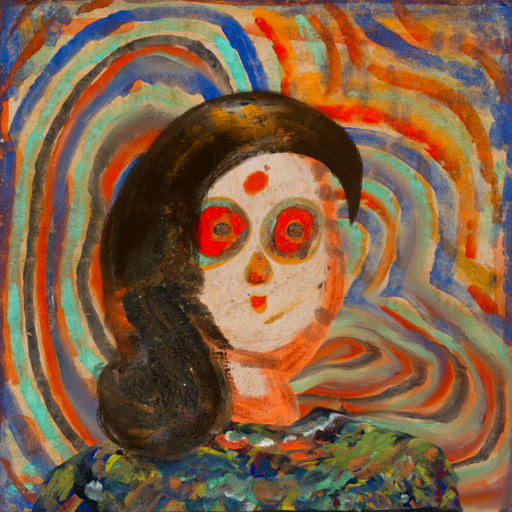
Background: Sisters, Head And Neck Front: Rupkatha, Face Front: Sisters, Bust: An_Impression, Hair Front: Gypsy_Queen, Head Accessory: Blank, Second Necklace: Blank, Necklace: Blank, Baby: Blank